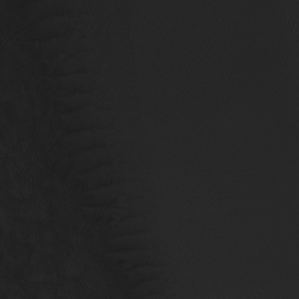
Label: non_frost